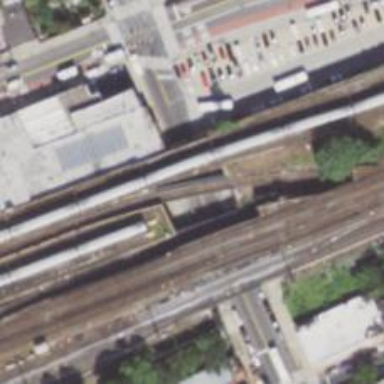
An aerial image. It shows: Railway bridge with electrified rail tracks.